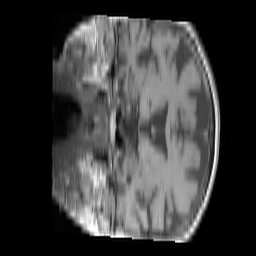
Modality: T1w
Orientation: coronal
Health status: ill
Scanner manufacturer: siemens
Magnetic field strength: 3 T
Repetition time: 0.3 s
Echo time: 0.00266 s